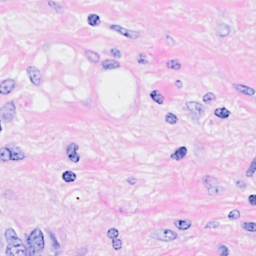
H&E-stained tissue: Breast